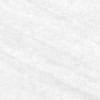
Label: change